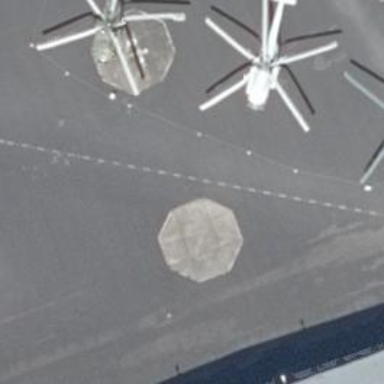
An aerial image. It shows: Helipad with asphalt surface.